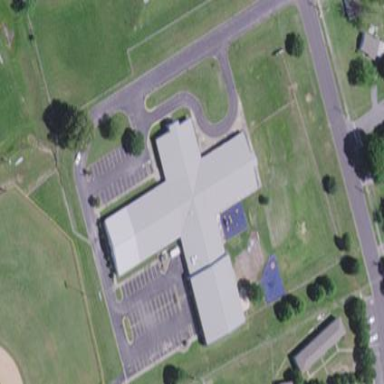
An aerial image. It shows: School building.